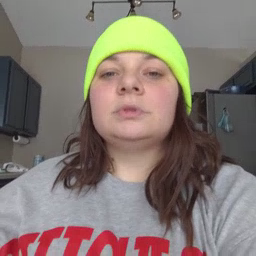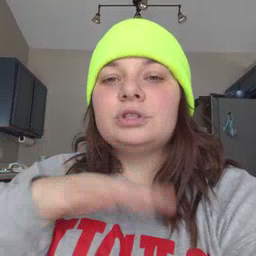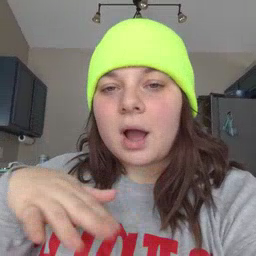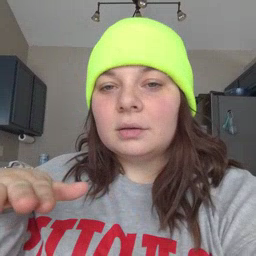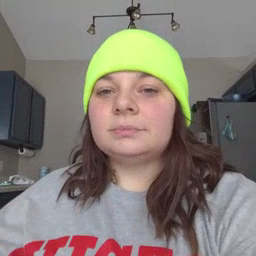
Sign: child